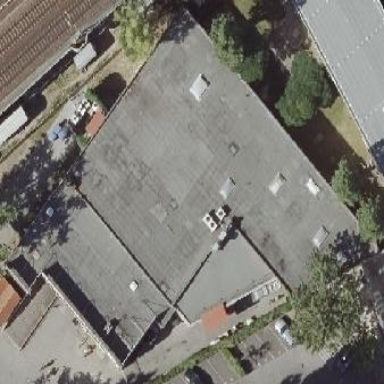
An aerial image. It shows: Flat-roofed supermarket building.